RGB frame:
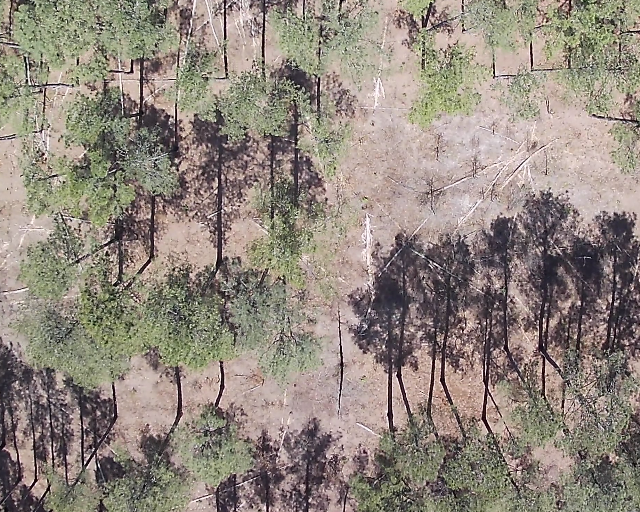
Thermal frame:
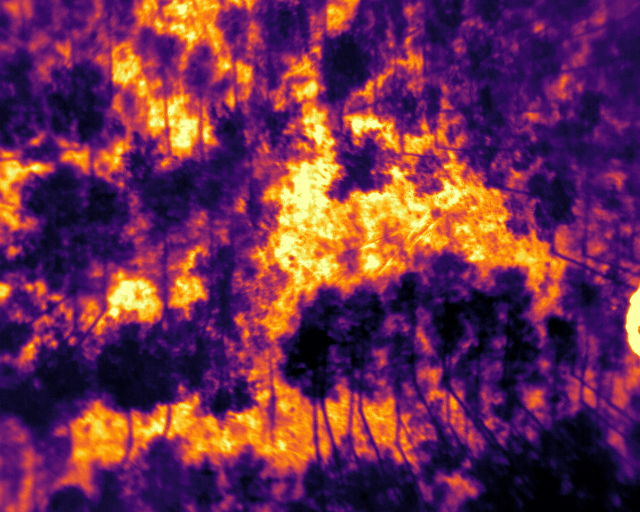
Captured: 2026-02-27 02:36:57
Pixels at or above 80 °C: 418 (fraction of frame: 0.001276)